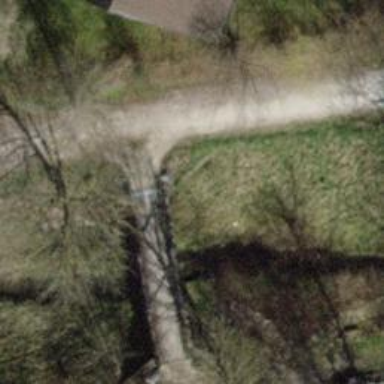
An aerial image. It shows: Compacted footway.